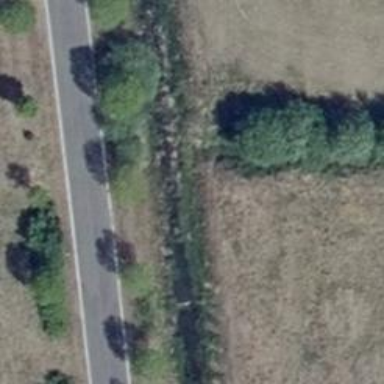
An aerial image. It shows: Row of deciduous broadleaved trees.